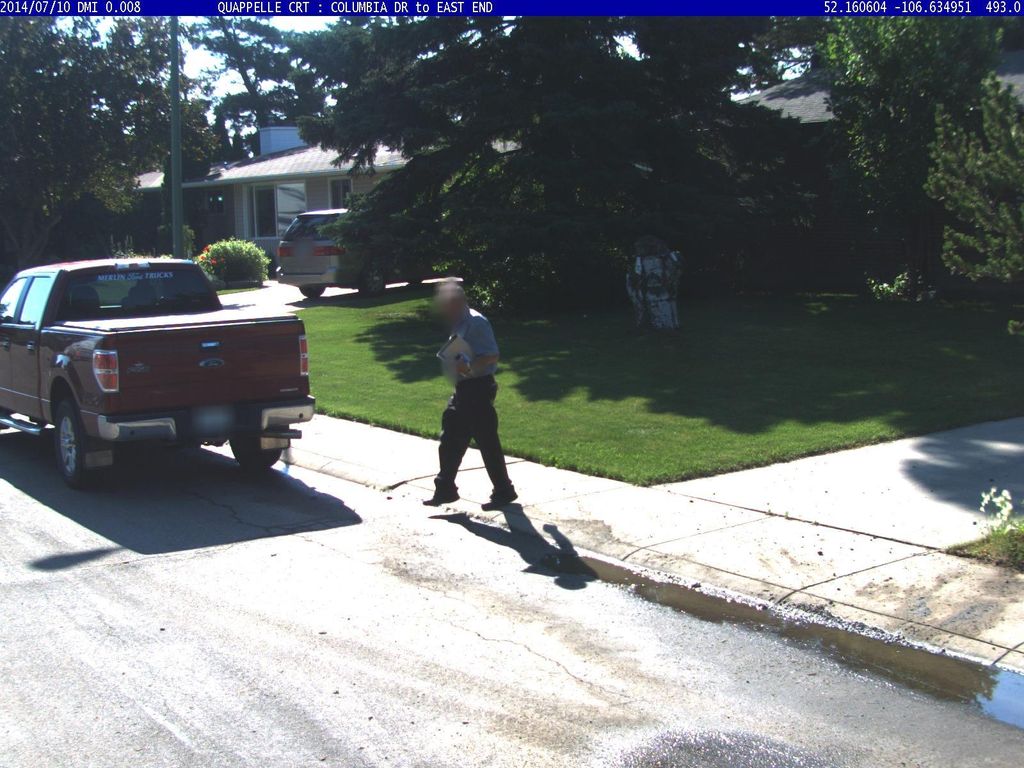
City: saskatoon